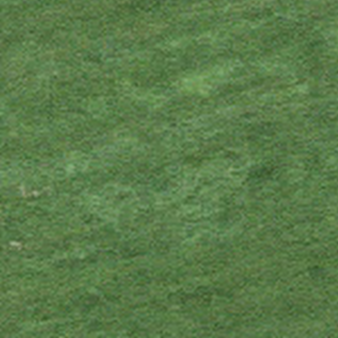
Label: other